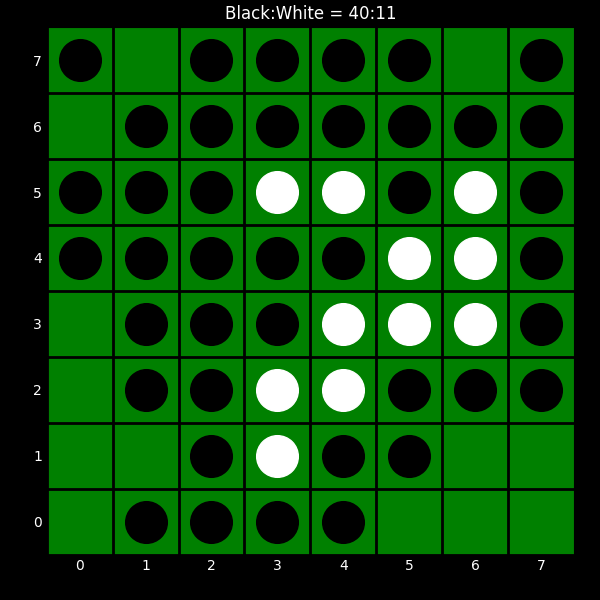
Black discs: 40
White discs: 11